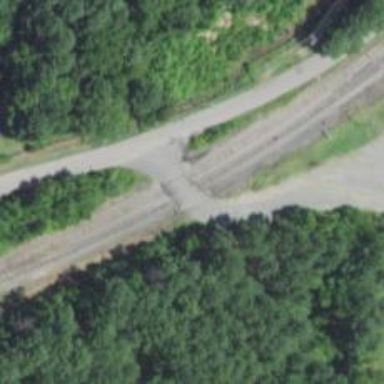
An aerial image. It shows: Railway track.